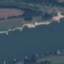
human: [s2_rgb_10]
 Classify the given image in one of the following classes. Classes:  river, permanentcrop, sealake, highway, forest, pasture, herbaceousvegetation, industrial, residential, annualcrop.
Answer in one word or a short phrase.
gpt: River